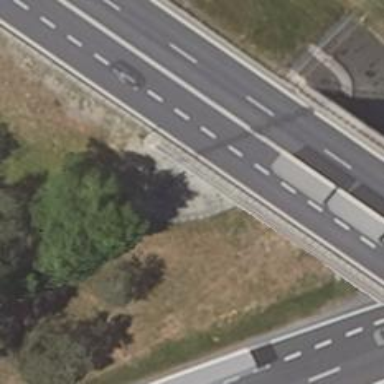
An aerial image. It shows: Viaduct bridge over asphalt primary highway.